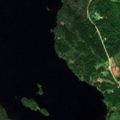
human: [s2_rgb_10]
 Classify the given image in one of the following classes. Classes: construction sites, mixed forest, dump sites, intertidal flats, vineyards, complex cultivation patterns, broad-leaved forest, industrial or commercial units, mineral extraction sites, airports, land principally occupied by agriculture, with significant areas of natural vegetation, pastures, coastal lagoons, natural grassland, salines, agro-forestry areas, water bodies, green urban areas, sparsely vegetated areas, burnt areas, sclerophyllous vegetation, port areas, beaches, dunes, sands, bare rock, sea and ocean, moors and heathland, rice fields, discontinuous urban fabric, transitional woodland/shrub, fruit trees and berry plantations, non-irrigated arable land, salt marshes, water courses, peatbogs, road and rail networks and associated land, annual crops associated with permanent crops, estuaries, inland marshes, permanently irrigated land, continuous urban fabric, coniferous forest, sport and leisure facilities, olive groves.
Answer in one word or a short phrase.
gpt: broad-leaved forest, coniferous forest, mixed forest, water bodies